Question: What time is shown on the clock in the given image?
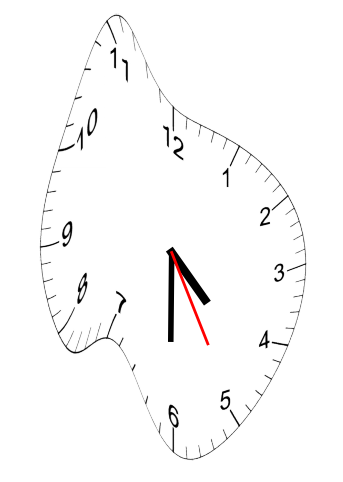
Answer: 04:30:25